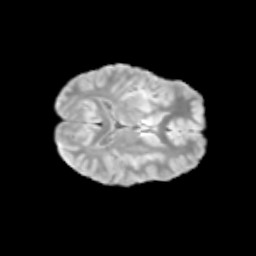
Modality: T2w
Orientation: axial
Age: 9
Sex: male
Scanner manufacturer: siemens
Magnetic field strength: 3 T
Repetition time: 3.8 s
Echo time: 0.07 s